Interaction volume radius: 5 \u00c5
Interaction volume height: 10 \u00c5
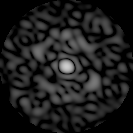
Disorder parameter: 0.8546